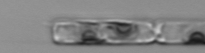
Label: Guinardia_delicatula